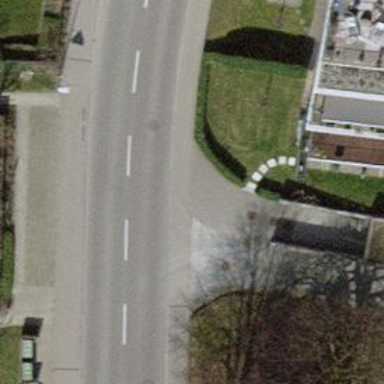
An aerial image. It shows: Driveway made of pebblestone.